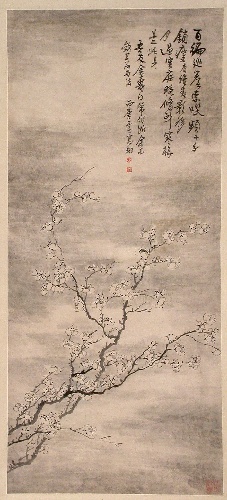
Artist: Gao Xiang
Artist bio: Chinese, active ca. 1700–1730
Object type: Hanging scroll
Classification: Paintings
Medium: Hanging scroll; ink on paper
Culture: China
Period: Qing dynasty (1644–1911)
Dimensions: Image: 34 1/2 x 15 5/16 in. (87.6 x 38.9 cm)
Overall with mounting: 80 7/8 x 20 3/4 in. (205.4 x 52.7 cm)
Overall with knobs: 80 7/8 x 23 3/8 in. (205.4 x 59.4 cm)
Department: Asian Art
Credit line: Edward Elliott Family Collection, Purchase, The Dillon Fund Gift, 1982
Accession year: 1982
Repository: Metropolitan Museum of Art, New York, NY
Tags: Plants